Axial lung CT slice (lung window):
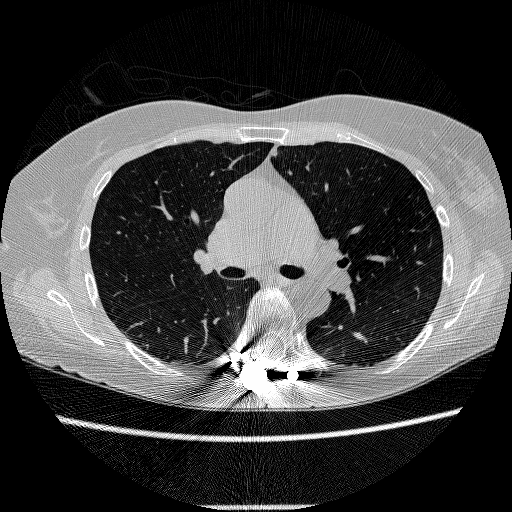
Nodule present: no